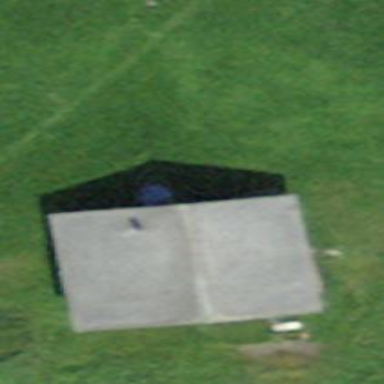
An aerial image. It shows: Rural barn.